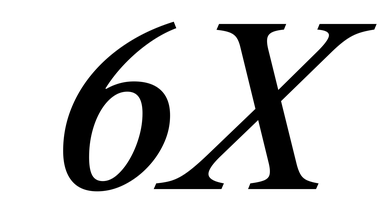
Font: LibreCaslonText-Italic_Medium_Italic